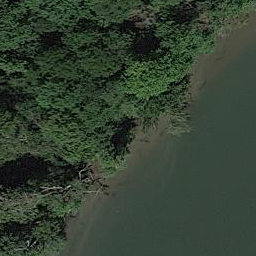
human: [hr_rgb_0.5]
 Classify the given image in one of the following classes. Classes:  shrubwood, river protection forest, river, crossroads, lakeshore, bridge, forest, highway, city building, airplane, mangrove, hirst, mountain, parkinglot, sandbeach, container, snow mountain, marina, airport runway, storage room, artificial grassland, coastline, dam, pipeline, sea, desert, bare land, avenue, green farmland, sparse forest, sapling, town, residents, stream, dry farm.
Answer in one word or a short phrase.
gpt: river protection forest